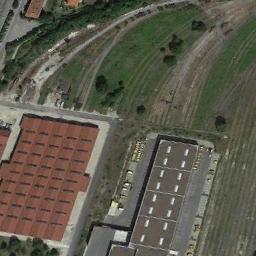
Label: railway_station